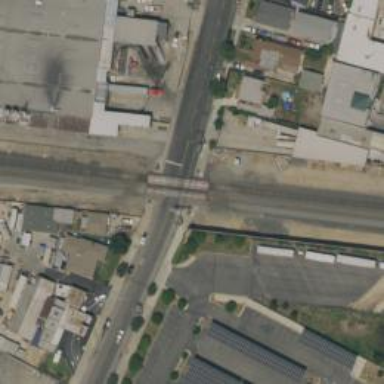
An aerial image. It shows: Railway level crossing.